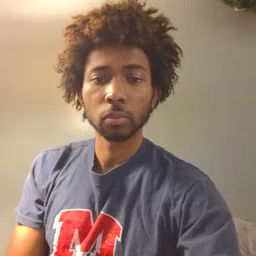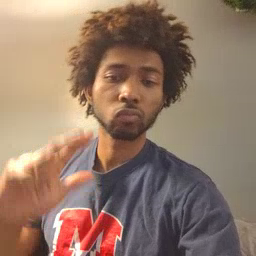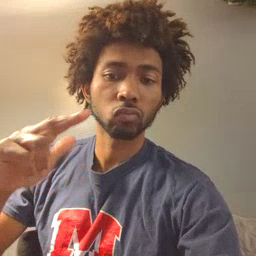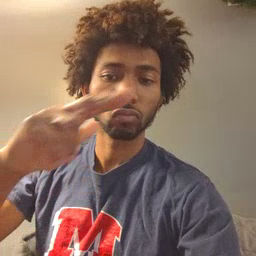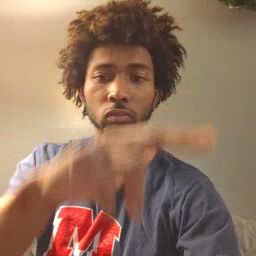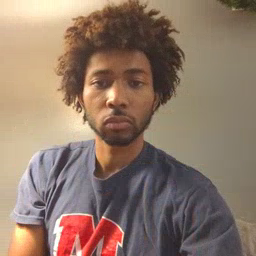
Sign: helicopter